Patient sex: F
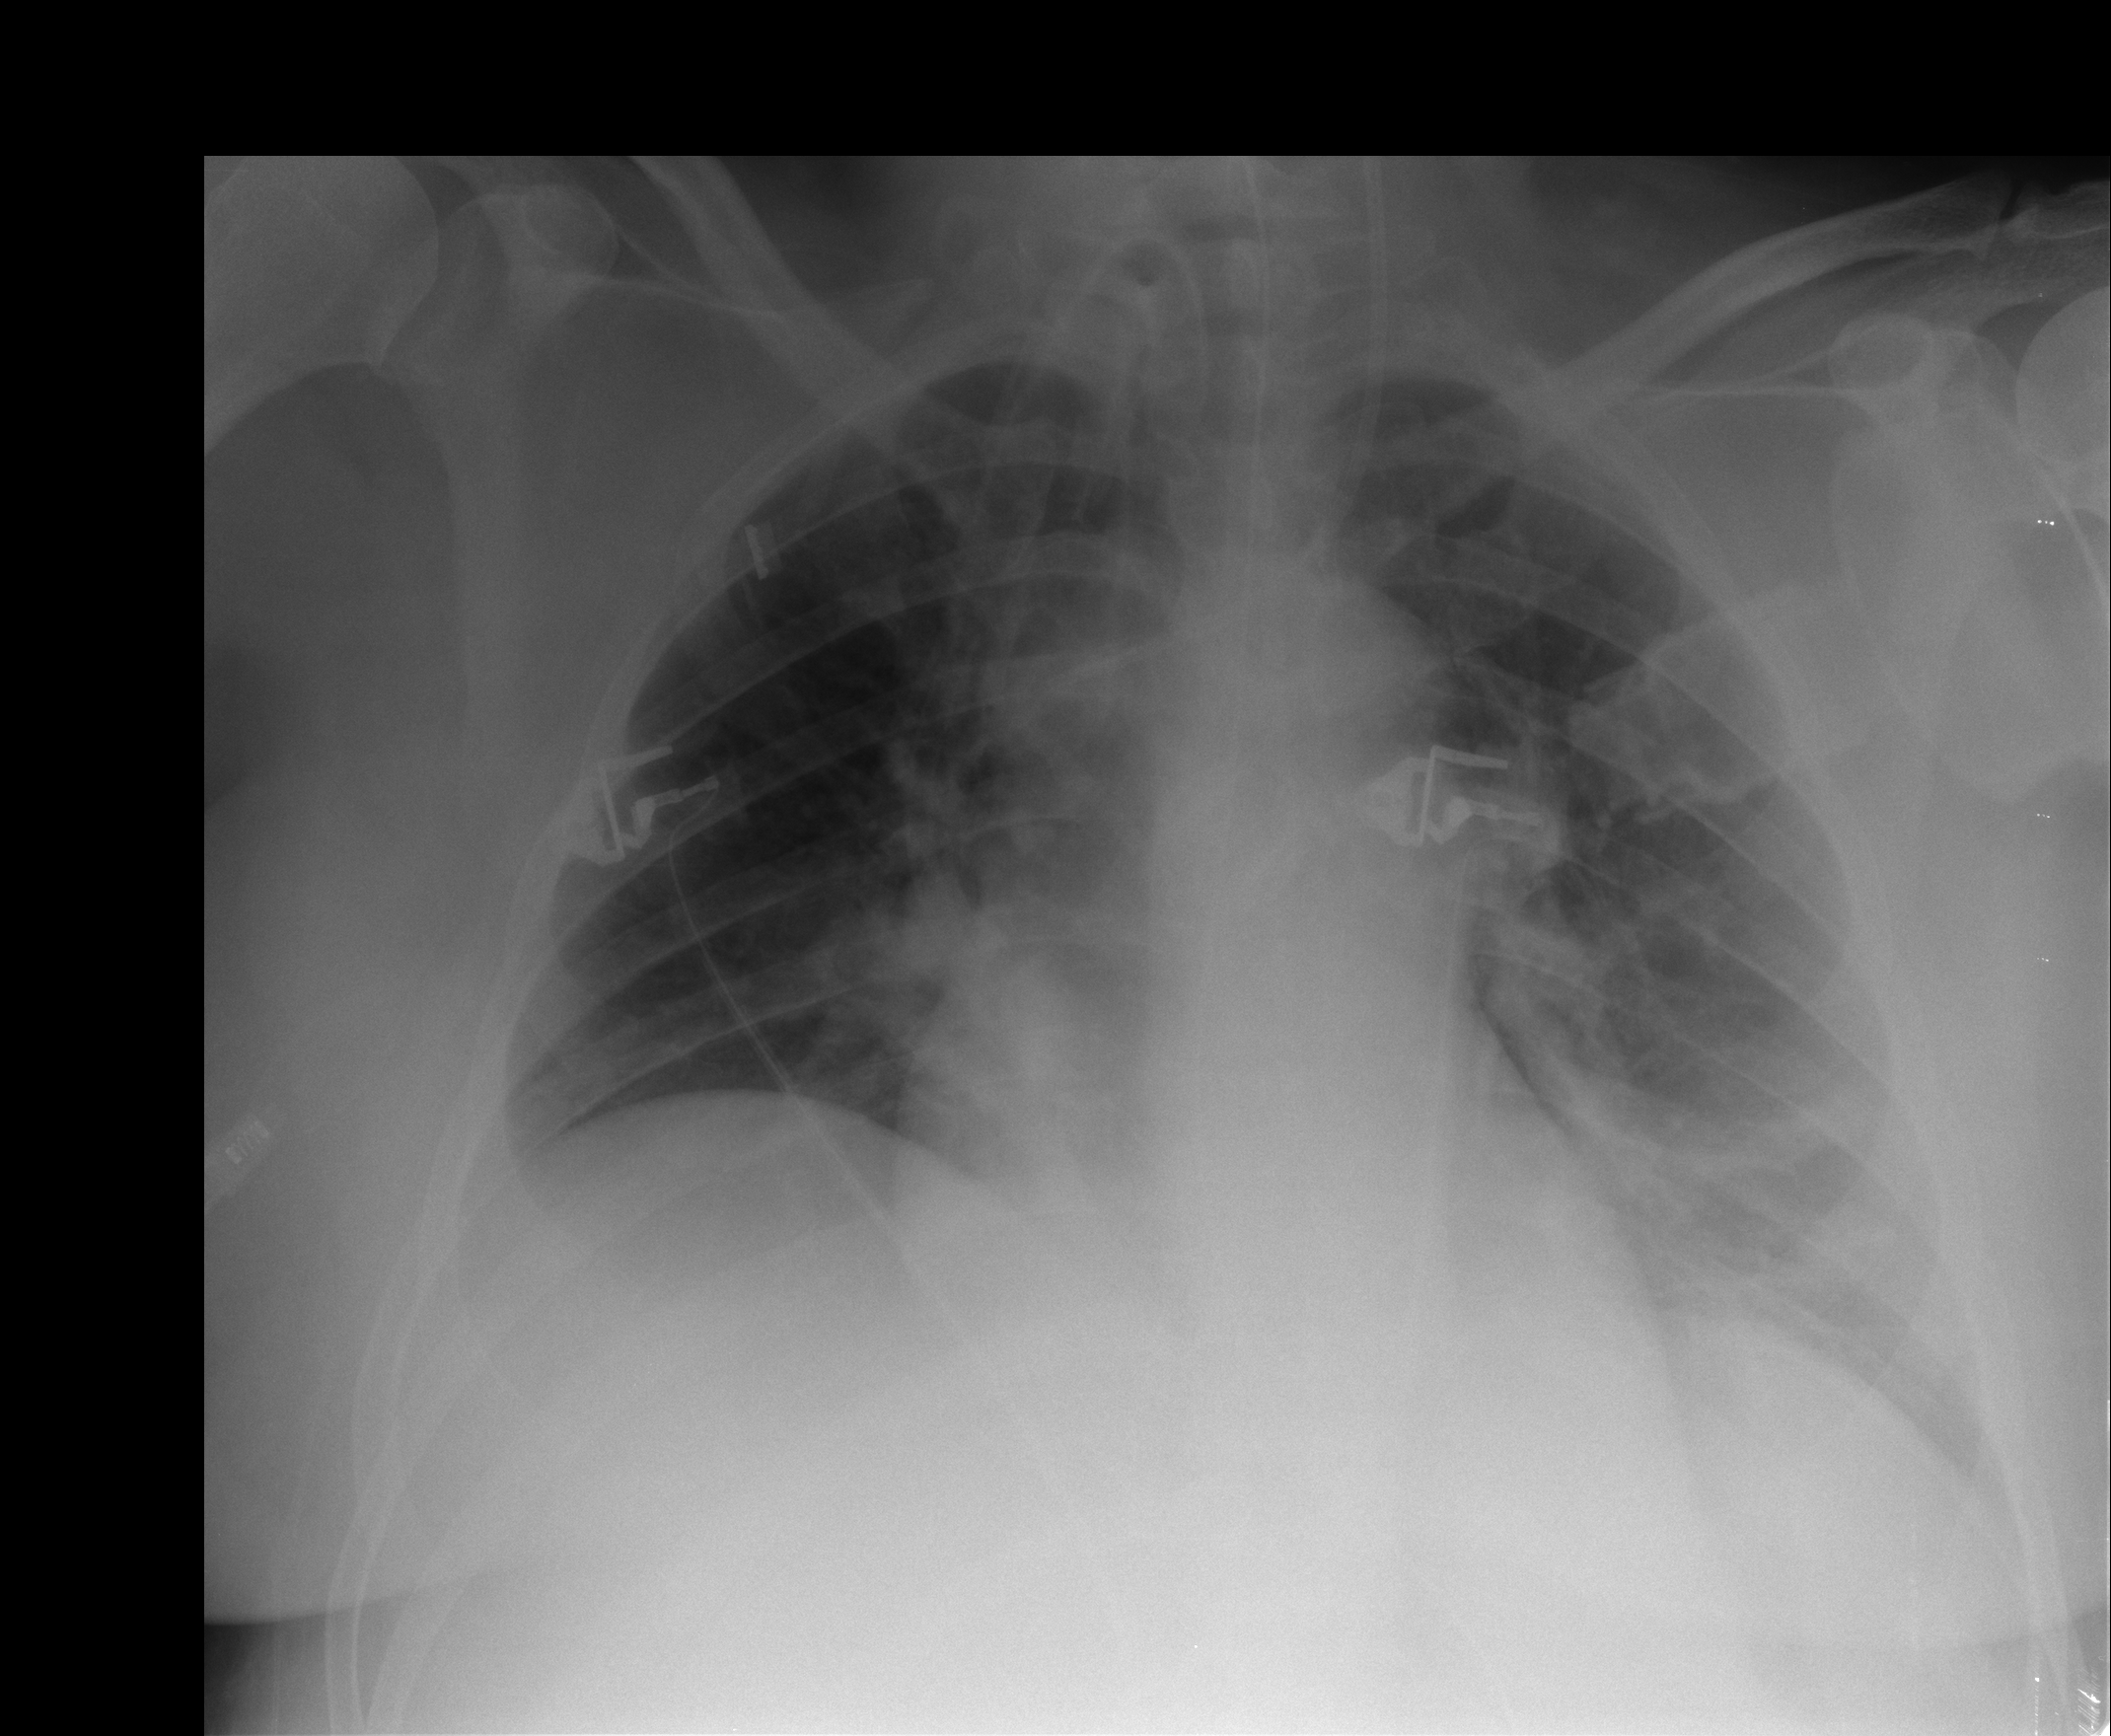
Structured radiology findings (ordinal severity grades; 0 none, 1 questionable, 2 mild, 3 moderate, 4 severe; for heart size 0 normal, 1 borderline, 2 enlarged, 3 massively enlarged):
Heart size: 0
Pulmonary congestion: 2
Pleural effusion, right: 0
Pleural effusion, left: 0
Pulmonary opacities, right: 1
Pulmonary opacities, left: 0
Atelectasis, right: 2
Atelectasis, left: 2